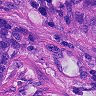
Metastatic tissue present: yes